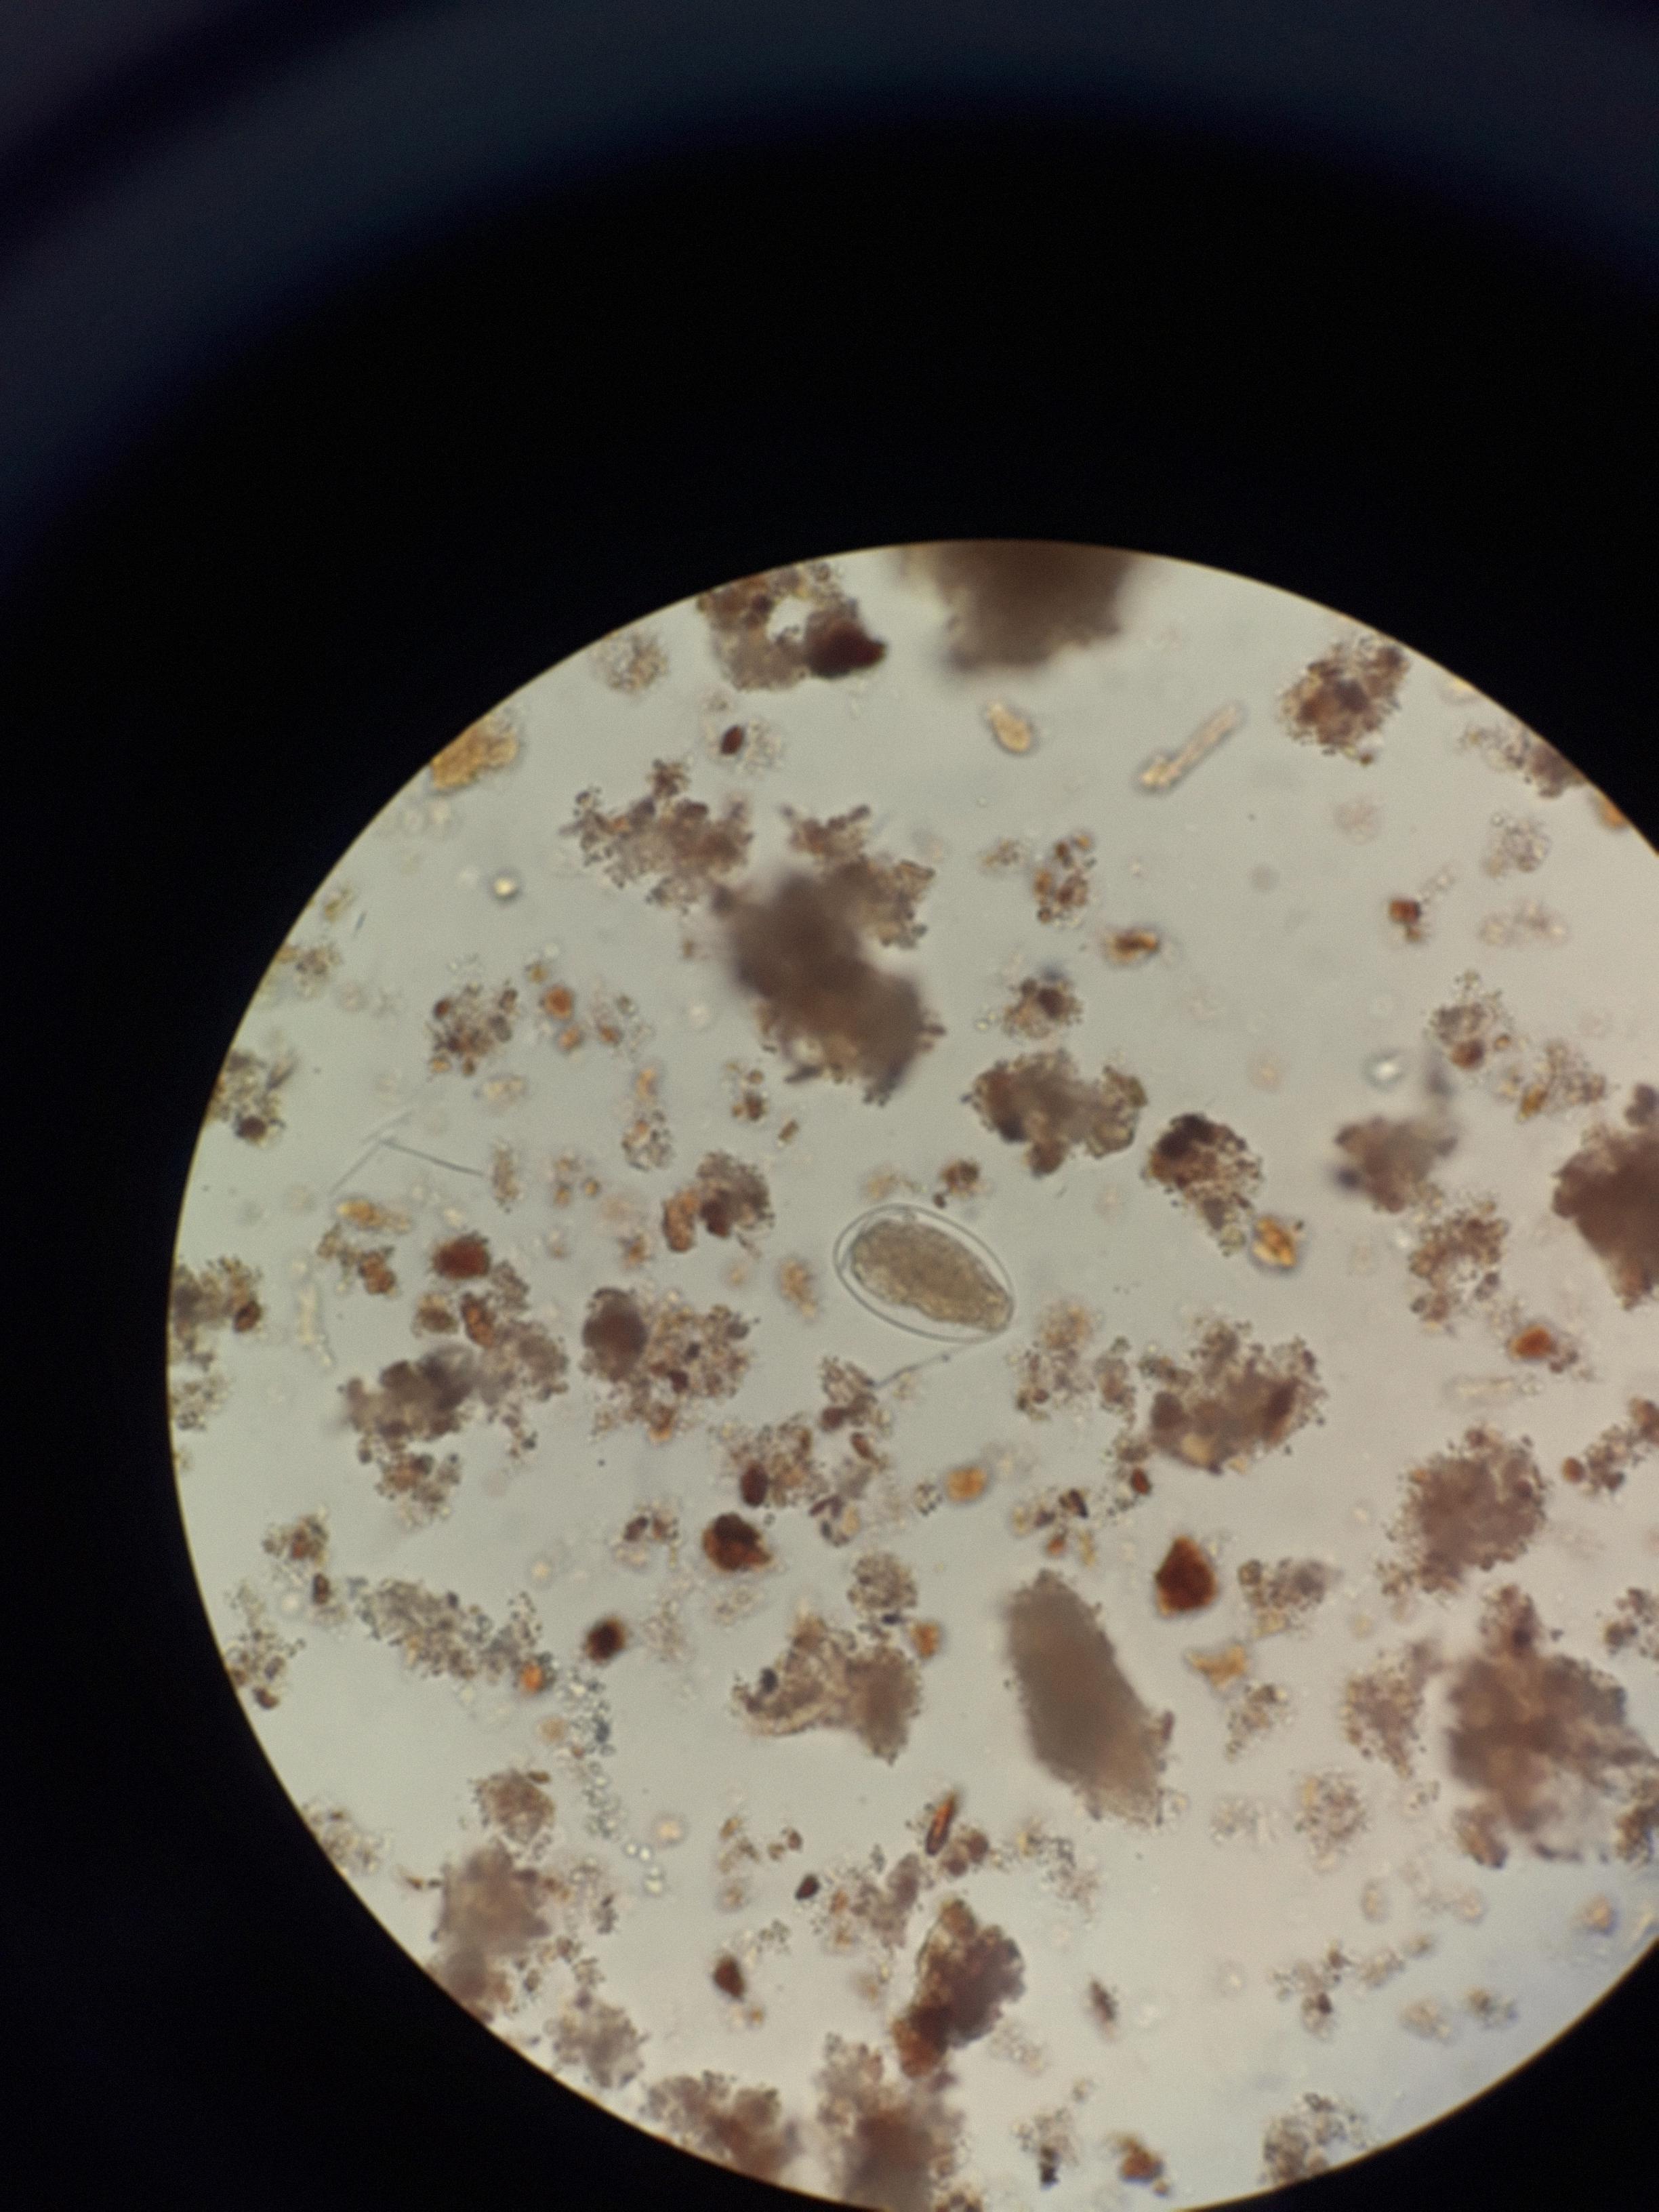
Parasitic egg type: Hookworm egg